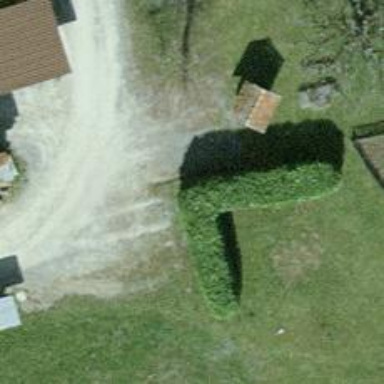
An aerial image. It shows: Hedge acting as barrier.